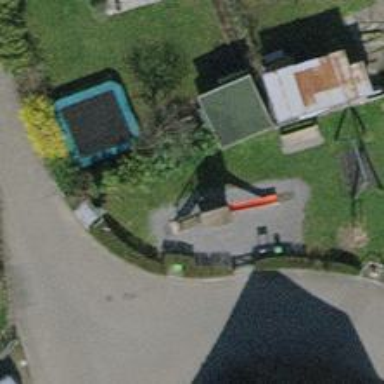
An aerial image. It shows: Playground structure.